Question: <URL>
<URL>
I have seen similar questions without a solution. I have these jar's with source and class files which I have added to my project and they do turn up. However they are not visible inside the package. I am new to this intellij and can't figure out what's wrong.

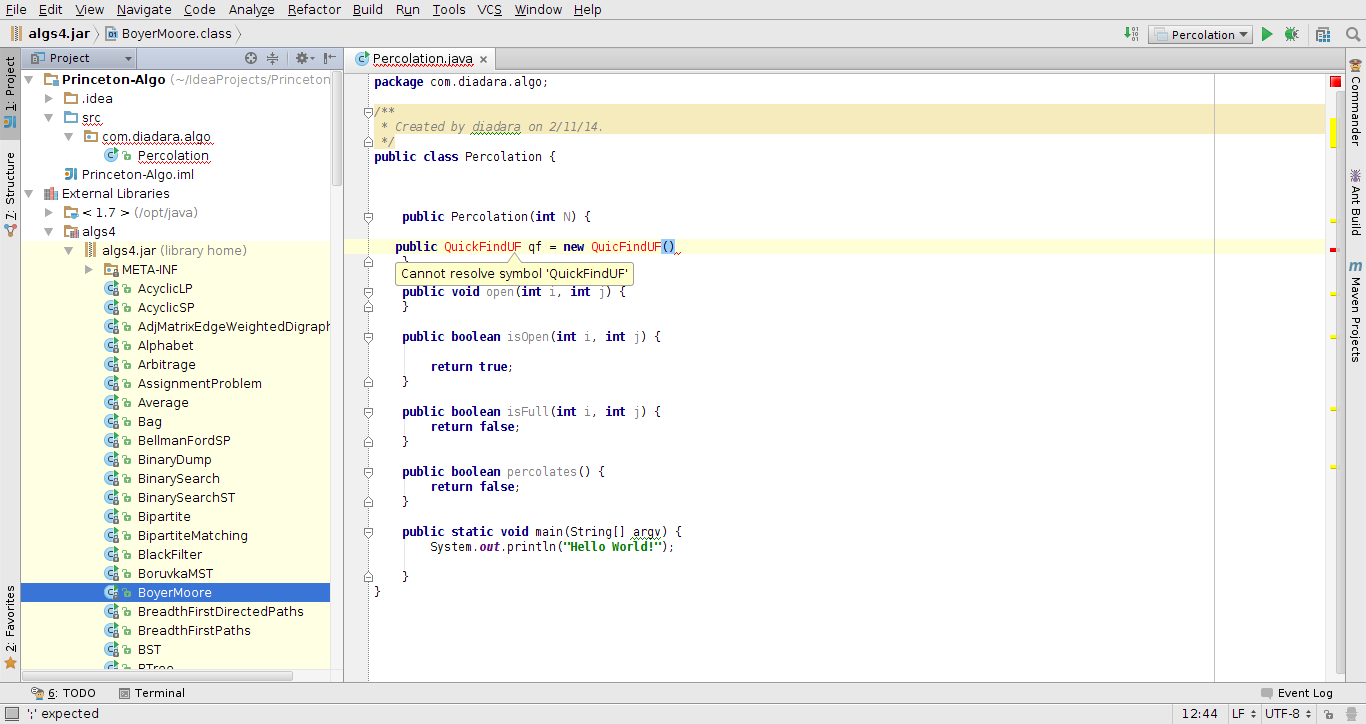
Answer: That isn't actually a problem with intelliJ, you are fighting against the java spec: <URL>
Place the classes into a package and try '<alt><enter>' on the red word.
Alternatively, do not place your code into a package, just put it in the default package.